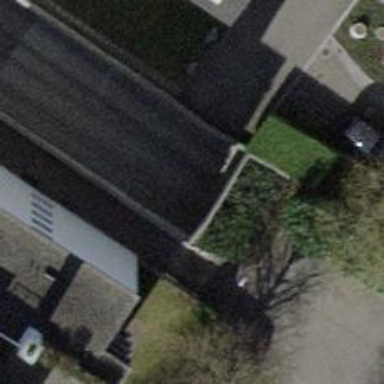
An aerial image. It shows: Parking entrance.